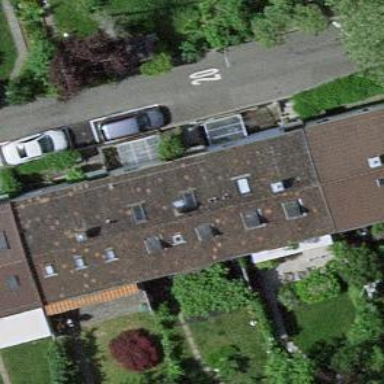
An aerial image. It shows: Terrace building.